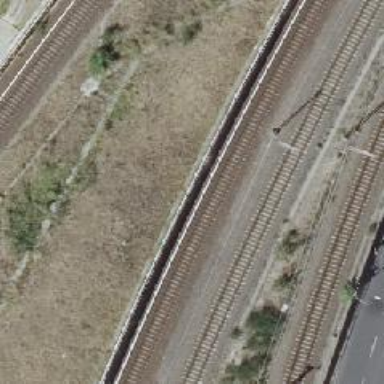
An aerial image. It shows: Electrified light rail railway.